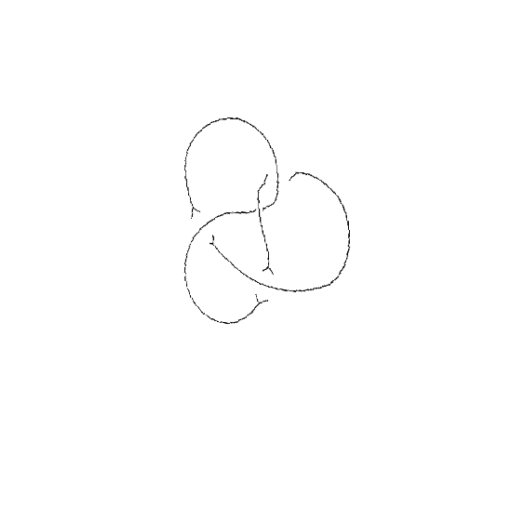
Crossing number: 4